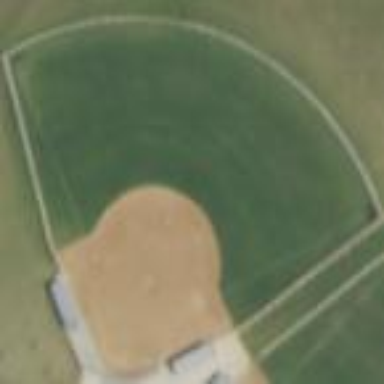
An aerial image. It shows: Softball pitch for leisure sports.